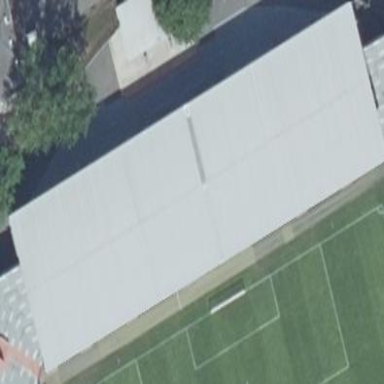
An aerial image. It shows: The roof of the building is skillion-shaped and made of metal.